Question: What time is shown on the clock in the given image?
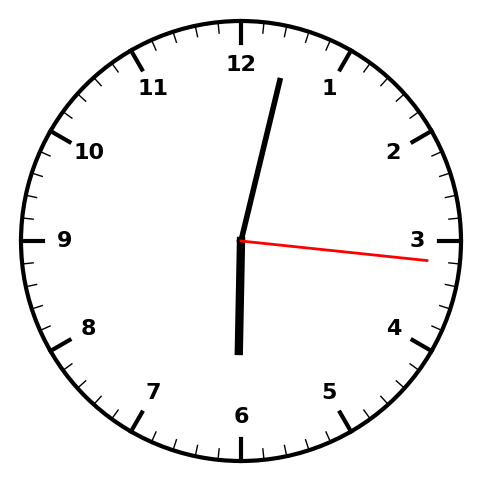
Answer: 06:02:16